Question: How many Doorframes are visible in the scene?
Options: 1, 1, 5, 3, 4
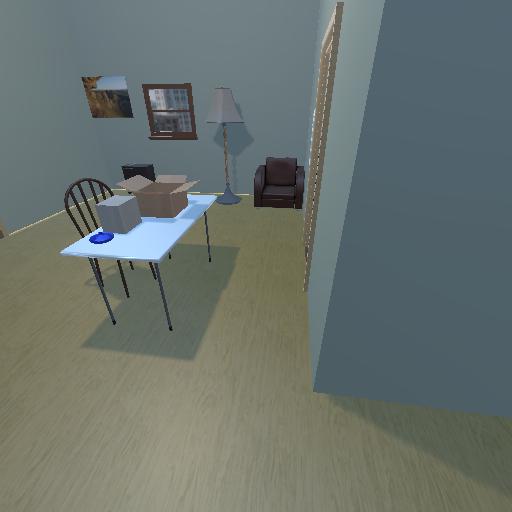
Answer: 1